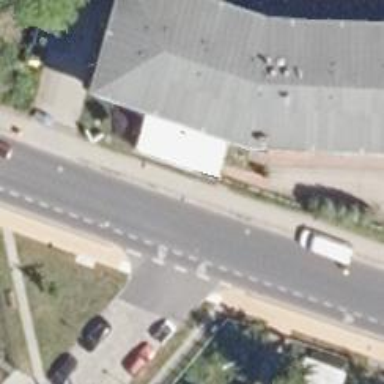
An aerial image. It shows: Secondary road with asphalt surface. There is dedicated cycle lane on the left side.